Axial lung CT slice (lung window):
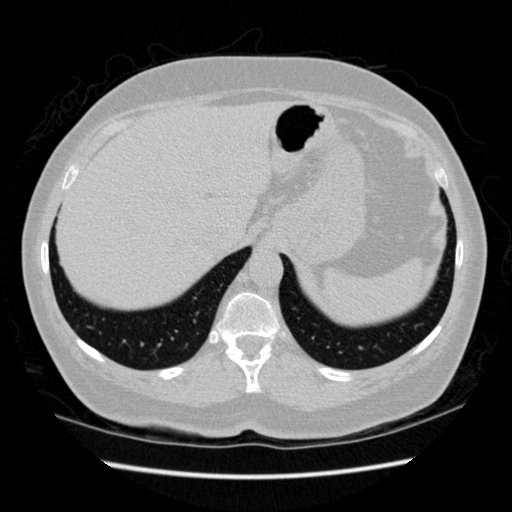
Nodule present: no